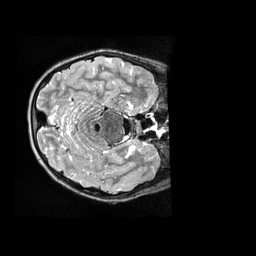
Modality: T2w
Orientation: axial
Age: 8
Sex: male
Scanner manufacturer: siemens
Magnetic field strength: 3 T
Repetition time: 3.2 s
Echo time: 0.564 s